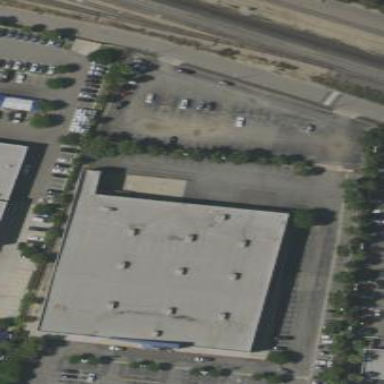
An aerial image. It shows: Commercial building.